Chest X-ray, AP view. Patient: 27 years old, sex M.
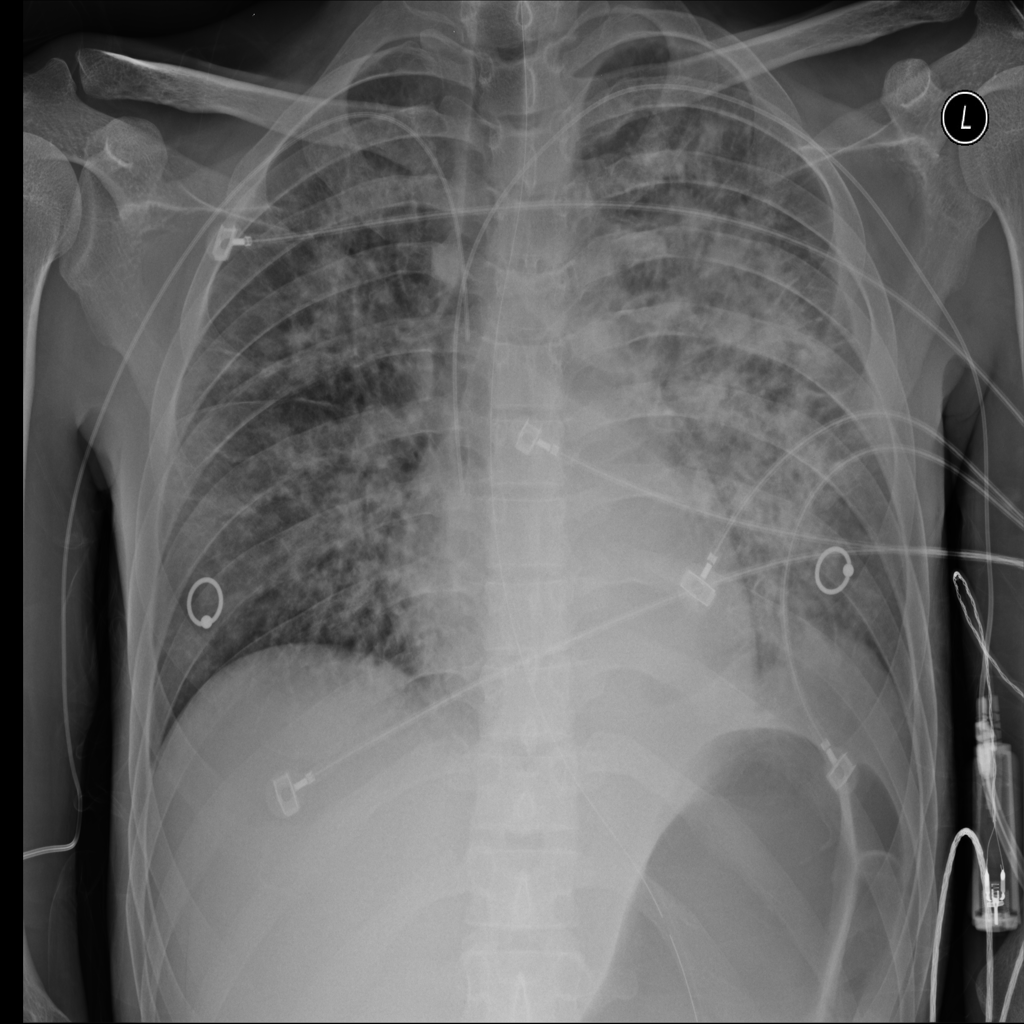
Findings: Nodule